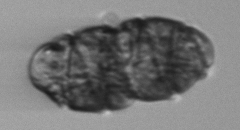
Label: Margalefidinium